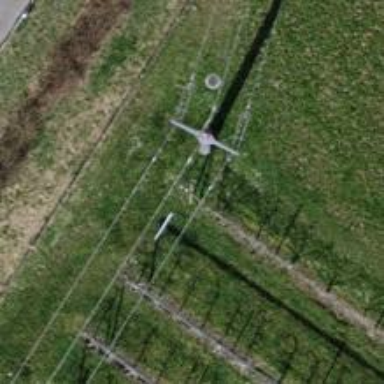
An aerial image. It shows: Concrete power pole.